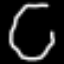
Label: octagon